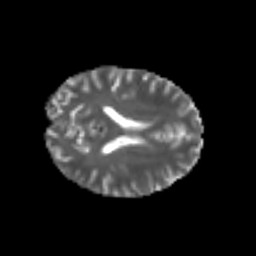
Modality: T2w
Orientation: axial
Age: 25
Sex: male
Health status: healthy